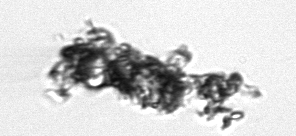
Label: Thalassiosira_TAG_external_detritus